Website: home-depot
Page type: payment
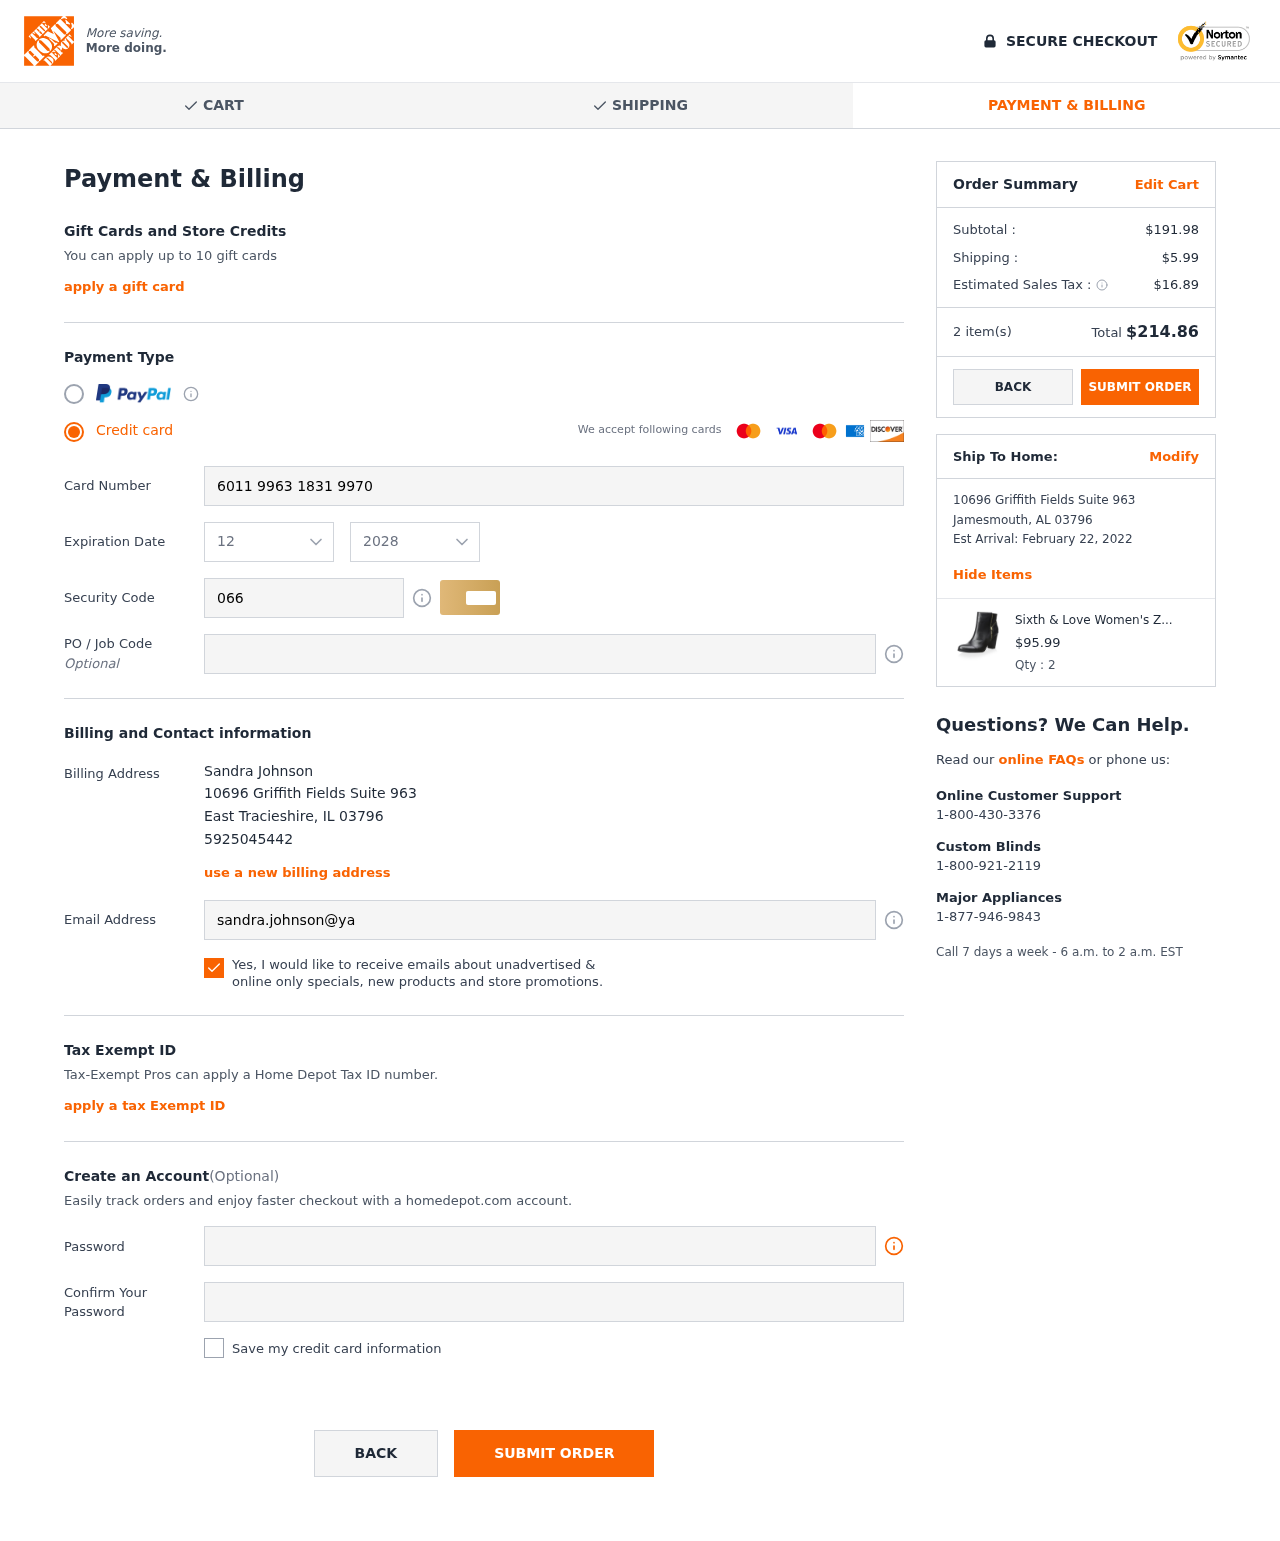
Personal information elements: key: PII_CARD_CVV
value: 066
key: PII_CARD_EXPIRY_MONTH
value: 12
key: PII_CARD_EXPIRY_YEAR
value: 28
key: PII_CARD_NUMBER
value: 6011 9963 1831 9970
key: PII_CITY
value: East Tracieshire
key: PII_CITY2
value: Jamesmouth
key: PII_EMAIL
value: sandra.johnson@yahoo.com
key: PII_FULLNAME
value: Sandra Johnson
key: PII_PHONE
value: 5925045442
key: PII_POSTCODE
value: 03796
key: PII_POSTCODE2
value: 03796
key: PII_STATE_ABBR
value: IL
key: PII_STATE_ABBR2
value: AL
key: PII_STREET
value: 10696 Griffith Fields Suite 963
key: PII_STREET2
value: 10696 Griffith Fields Suite 963
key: PII_POSTCODE_FULL
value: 03796
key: PII_POSTCODE_NUMERIC
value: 3796
Product elements: key: PRODUCT1_NAME
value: Sixth & Love Women's Zip Bootie, Black, 5.5 M US
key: PRODUCT1_PRICE
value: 95.99
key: PRODUCT1_QUANTITY
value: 2
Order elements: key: ORDER_SUBTOTAL
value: $191.98
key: ORDER_SHIPPING_COST
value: $5.99
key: ORDER_TAX
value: $16.89
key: ORDER_NUM_ITEMS
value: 2 item(s)
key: ORDER_TOTAL
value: $214.86
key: ORDER_DELIVERY_DATE
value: February 22, 2022